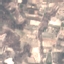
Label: PermanentCrop